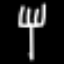
Label: fork